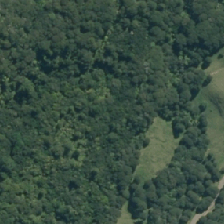
Land cover: broadleaved_indigenous_hardwood